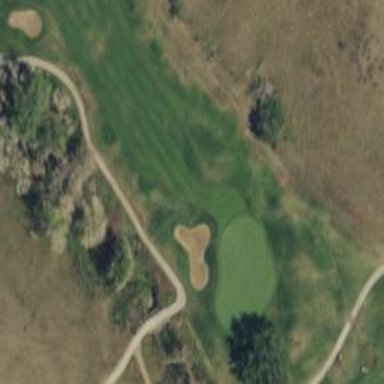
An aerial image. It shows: Golf bunker.